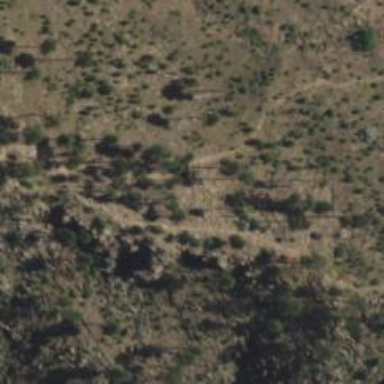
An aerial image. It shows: Natural cliff.